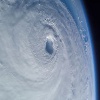
Label: cloud